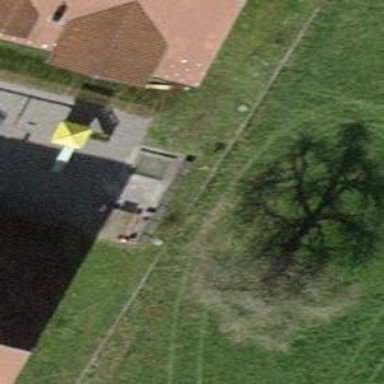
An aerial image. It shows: Sandpit playground.